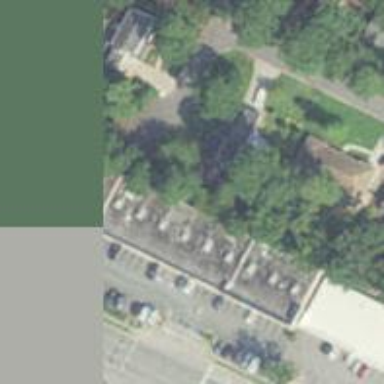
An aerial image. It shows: Veterinary facility.